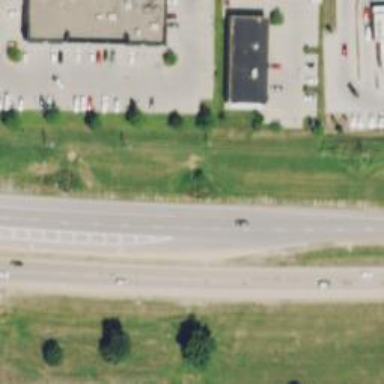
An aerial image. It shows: Trunk highway with expressway features.